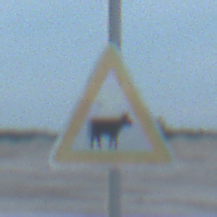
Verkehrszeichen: ViehtriebLinks
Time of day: SunriseSunset
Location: Outdoor (Beach)
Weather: PartlyCloudy
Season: NotSpecified
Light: Natural